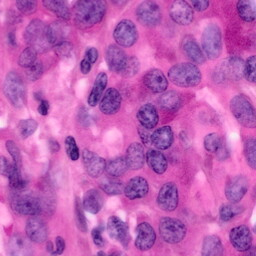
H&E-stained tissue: Pancreatic